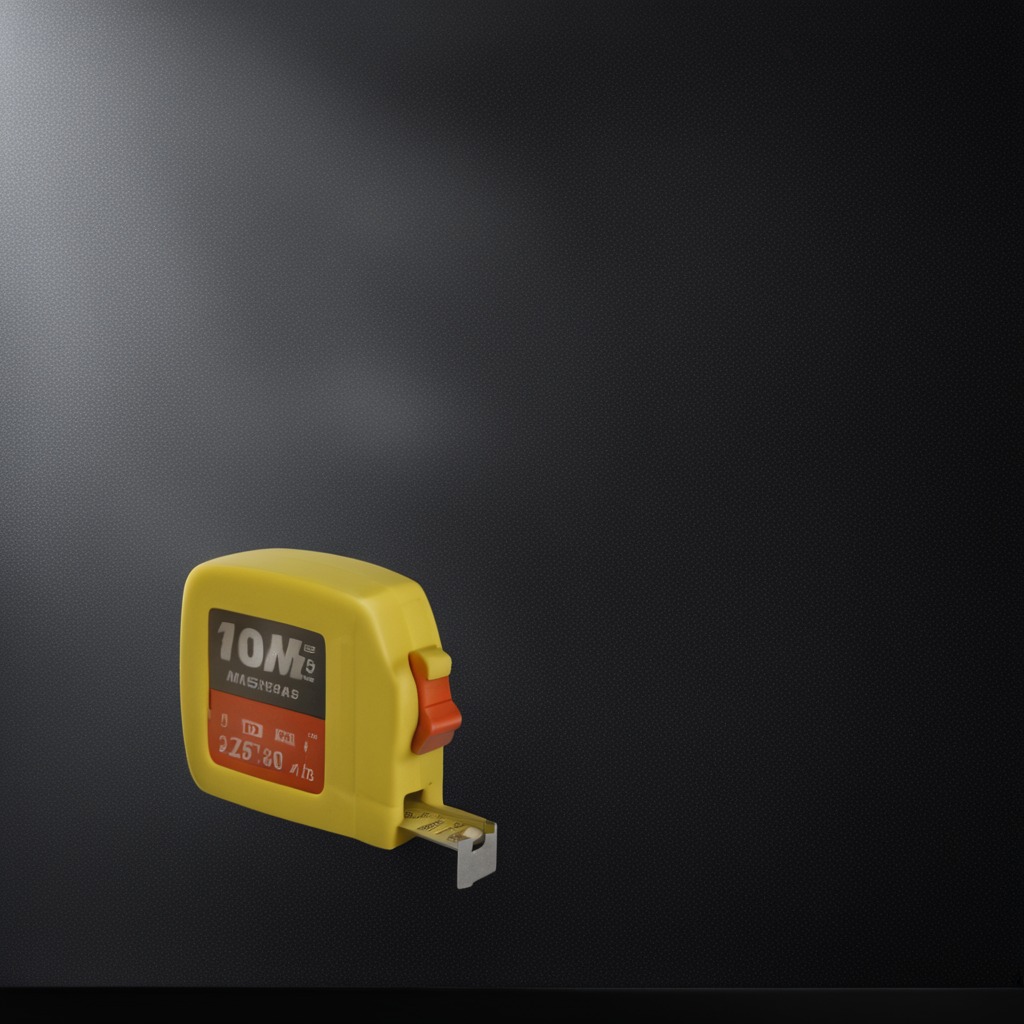
A measuring tape lying on the clean granite tabletop